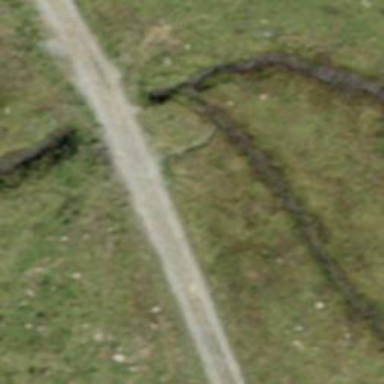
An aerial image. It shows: Track with grade 2 gravel surface.